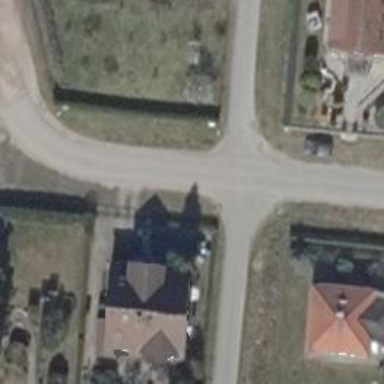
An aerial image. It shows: Smooth asphalt road in residential area.